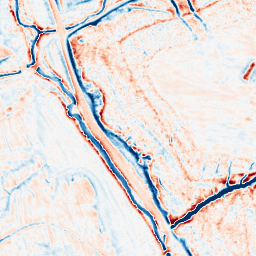
Category: edge_preserving
Decomposition family: anisotropic_diffusion
Decomposition parameters: iterations: 20
kappa: 100
gamma: 0.2
Upsampling method: bilinear
Upsampling parameters: scale: 4
Upsampling scale: 4